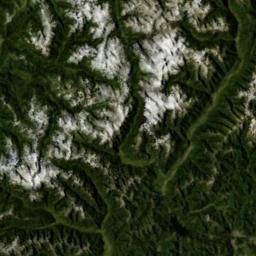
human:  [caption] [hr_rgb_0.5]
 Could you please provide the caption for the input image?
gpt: The white snow on the snow-capped mountains is veined .

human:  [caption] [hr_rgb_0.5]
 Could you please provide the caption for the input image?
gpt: The snow berg is consist of green plants,Bare land and white snow .

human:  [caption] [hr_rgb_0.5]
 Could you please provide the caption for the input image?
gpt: The snowberg is partly covered with snow and ice and partly covered with vegetation .

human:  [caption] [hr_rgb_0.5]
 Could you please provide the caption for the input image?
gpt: There are many plants on the snowberg .

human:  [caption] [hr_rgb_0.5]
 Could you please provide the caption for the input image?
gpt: There are some snow and green land on the snowberg .